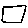
Label: square